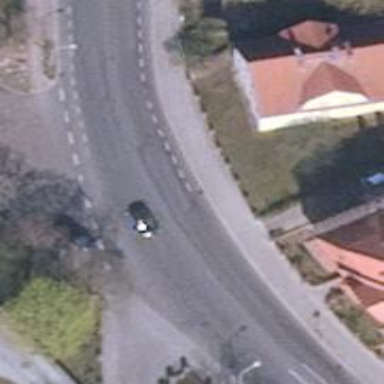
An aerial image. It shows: Secondary road with asphalt surface. It has lanes for both sidewalk and cycleway.